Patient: sex M, age 67
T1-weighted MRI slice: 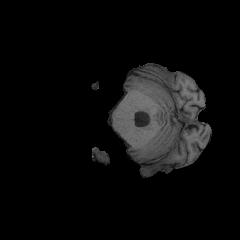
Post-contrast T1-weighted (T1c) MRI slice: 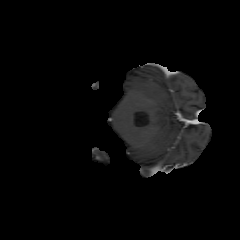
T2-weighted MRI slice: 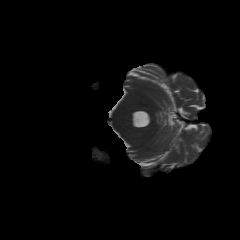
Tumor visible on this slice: no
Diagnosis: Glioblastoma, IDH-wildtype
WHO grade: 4